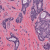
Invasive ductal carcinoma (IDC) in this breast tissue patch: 1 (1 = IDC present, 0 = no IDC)